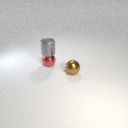
small red metal sphere below small gray metal cylinder